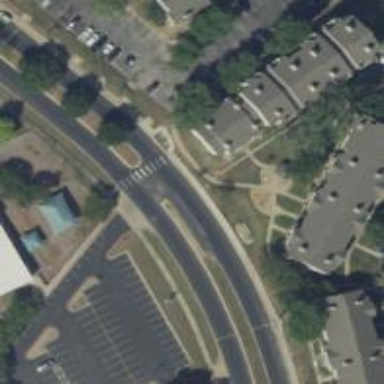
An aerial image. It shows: Marked crossing on the road.